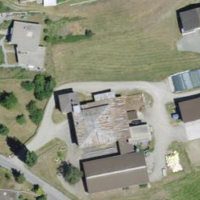
EUNIS habitat code: 54
Species observed at this site:
Upupa epops